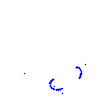
Particle: pion